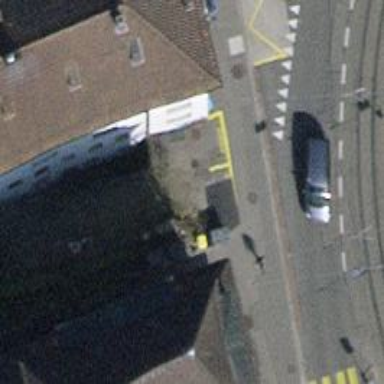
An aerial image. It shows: Post box.